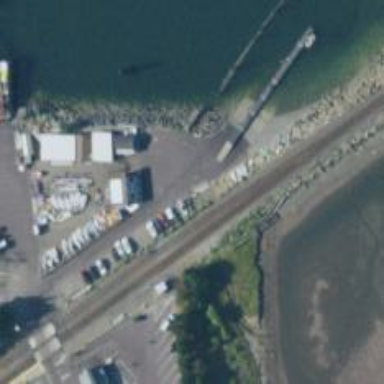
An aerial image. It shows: Slipway on leisure land.